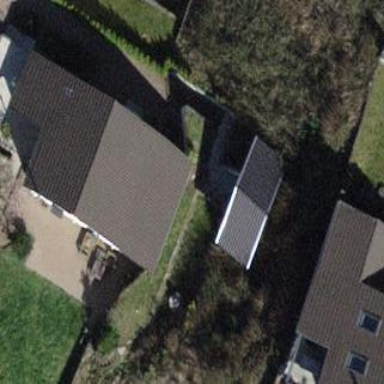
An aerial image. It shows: Building with tiled roof.